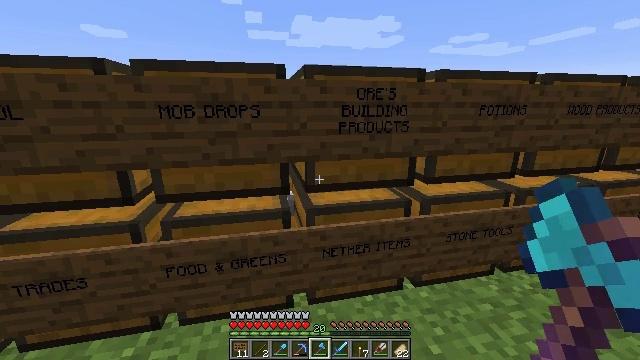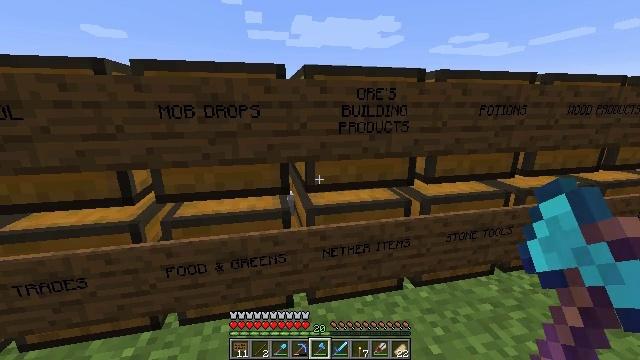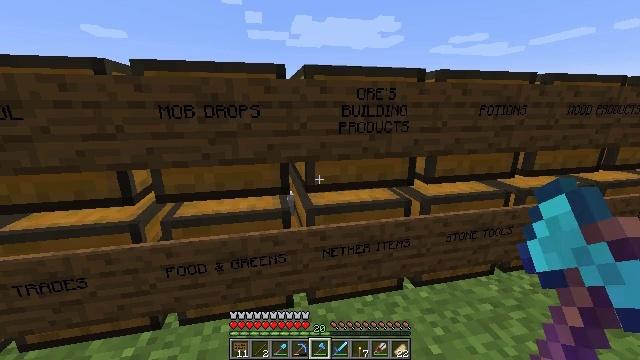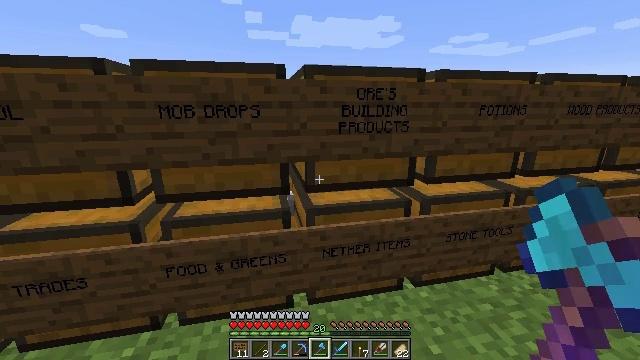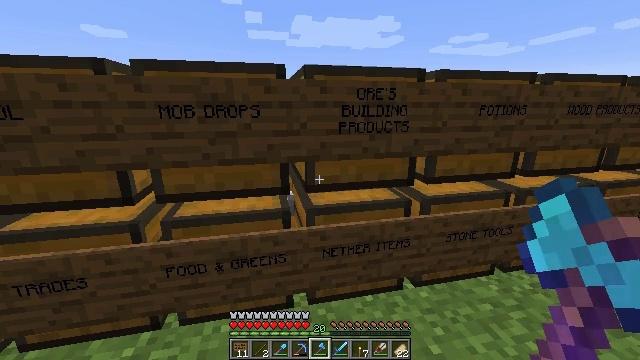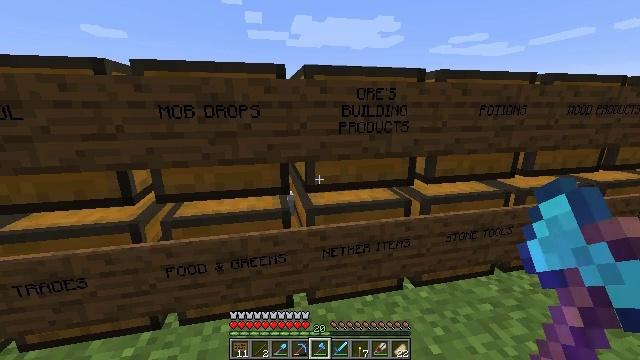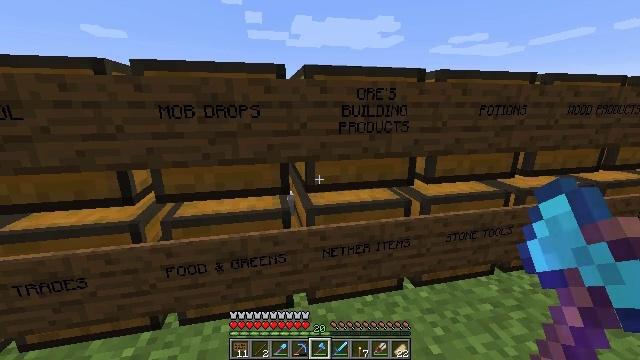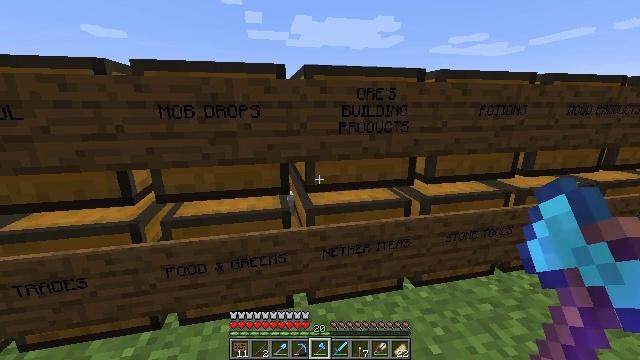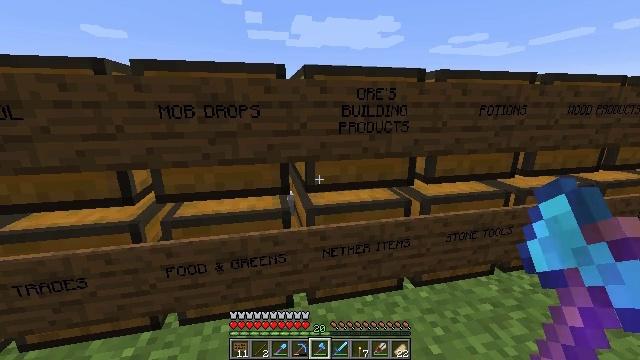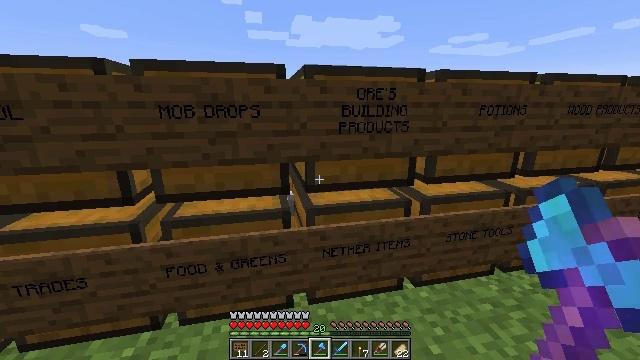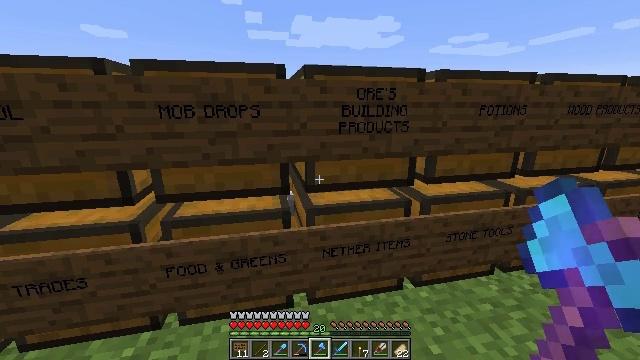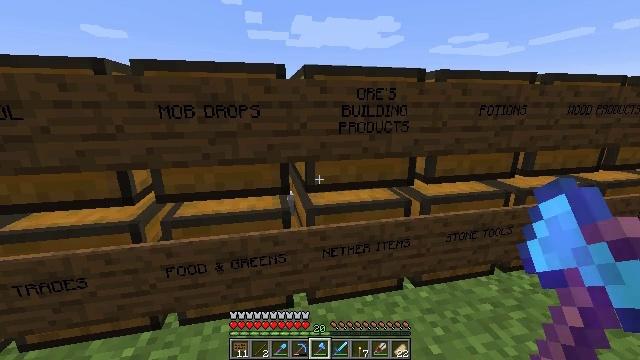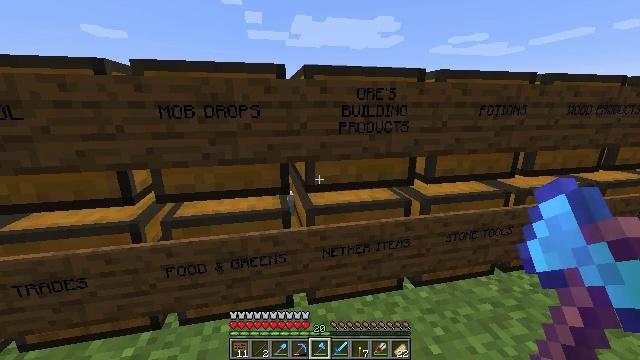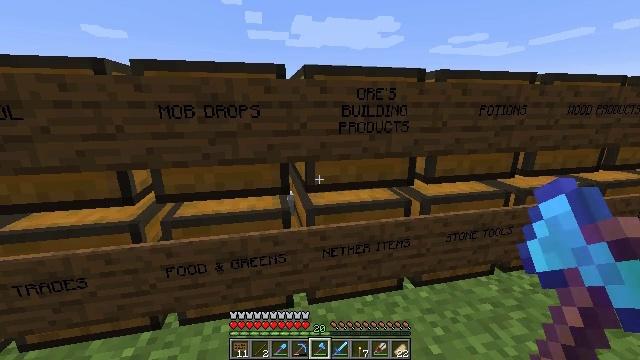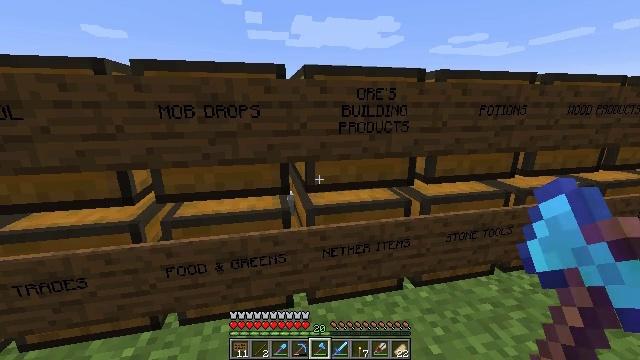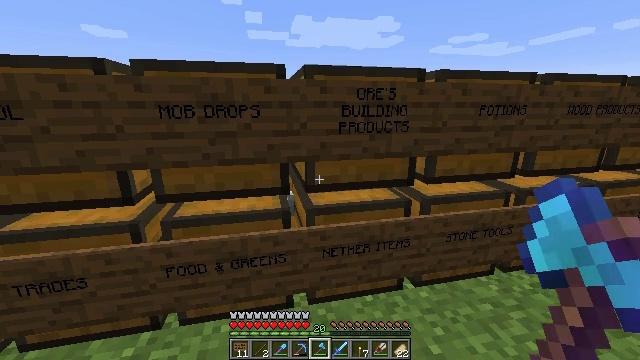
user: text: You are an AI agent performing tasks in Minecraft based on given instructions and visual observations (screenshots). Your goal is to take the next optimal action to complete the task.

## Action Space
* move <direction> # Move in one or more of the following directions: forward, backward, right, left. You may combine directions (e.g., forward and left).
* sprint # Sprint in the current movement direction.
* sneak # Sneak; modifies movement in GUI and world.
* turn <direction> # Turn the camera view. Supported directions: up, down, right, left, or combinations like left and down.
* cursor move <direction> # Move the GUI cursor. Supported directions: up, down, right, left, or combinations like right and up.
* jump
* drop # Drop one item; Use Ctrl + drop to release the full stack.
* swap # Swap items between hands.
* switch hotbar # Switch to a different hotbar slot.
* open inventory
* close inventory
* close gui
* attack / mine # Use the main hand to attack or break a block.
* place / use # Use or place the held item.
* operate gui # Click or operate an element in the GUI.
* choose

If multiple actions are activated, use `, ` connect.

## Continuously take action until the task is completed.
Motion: motion action
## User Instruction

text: Remove the torch from its spot.
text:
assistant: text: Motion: no_op
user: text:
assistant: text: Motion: no_op
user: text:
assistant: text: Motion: no_op
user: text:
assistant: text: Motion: no_op
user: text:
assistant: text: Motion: no_op
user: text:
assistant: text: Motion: no_op
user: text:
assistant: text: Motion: no_op
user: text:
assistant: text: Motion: no_op
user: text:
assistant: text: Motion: no_op
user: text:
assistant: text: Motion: no_op
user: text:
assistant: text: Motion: no_op
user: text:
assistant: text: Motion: no_op
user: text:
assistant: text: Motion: no_op
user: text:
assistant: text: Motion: no_op
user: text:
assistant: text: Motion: no_op
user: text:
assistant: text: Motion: no_op
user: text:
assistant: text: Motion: no_op
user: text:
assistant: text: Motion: no_op
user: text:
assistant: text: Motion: no_op
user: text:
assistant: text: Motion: no_op
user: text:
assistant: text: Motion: no_op
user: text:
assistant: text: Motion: no_op
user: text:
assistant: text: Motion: no_op
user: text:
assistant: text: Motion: no_op
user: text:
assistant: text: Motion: no_op
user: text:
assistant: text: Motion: no_op
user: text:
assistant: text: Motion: no_op
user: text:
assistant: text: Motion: no_op
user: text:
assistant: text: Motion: no_op
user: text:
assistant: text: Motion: no_op